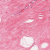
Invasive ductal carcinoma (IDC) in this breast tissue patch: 0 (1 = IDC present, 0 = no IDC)